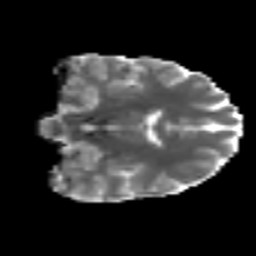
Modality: MD
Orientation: coronal
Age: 25
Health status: ill
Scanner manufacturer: philips
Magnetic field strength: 3 T
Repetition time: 9 s
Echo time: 0.127 s